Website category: jobs
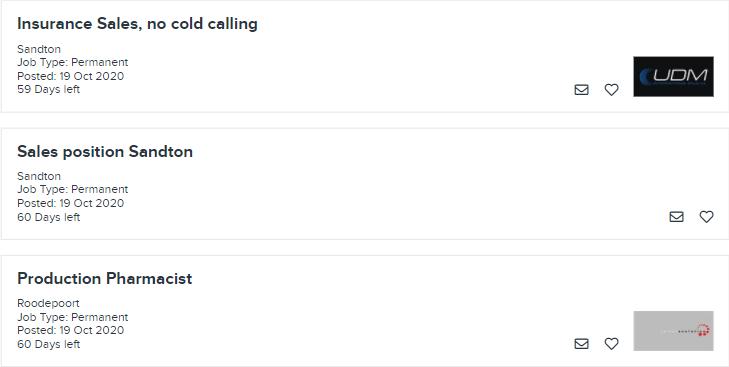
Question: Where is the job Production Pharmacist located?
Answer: Roodepoort

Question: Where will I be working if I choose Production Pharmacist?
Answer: Roodepoort

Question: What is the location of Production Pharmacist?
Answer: Roodepoort

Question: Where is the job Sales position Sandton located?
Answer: Sandton

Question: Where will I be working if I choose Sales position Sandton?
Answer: Sandton

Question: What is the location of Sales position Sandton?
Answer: Sandton

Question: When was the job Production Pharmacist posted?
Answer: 19 Oct 2020

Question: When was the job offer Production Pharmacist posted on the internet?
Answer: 19 Oct 2020

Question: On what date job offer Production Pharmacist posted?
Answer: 19 Oct 2020

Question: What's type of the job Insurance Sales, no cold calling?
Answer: Job Type: Permanent

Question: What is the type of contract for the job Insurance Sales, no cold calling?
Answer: Job Type: Permanent

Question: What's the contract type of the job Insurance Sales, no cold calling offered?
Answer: Job Type: Permanent

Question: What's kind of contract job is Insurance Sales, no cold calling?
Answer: Job Type: Permanent

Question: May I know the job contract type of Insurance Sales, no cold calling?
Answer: Job Type: Permanent

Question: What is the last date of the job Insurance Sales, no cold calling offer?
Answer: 59 Days left

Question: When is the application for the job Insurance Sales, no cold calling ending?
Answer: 59 Days left

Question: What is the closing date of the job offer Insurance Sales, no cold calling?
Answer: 59 Days left

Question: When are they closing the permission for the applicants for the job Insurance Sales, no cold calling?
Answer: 59 Days left

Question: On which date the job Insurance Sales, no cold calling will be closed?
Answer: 59 Days left

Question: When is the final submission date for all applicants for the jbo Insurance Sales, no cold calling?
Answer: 59 Days left

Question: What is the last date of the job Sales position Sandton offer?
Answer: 60 Days left

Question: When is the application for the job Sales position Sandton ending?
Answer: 60 Days left

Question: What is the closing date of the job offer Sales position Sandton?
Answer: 60 Days left

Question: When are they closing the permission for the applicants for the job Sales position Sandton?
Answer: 60 Days left

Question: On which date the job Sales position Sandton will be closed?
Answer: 60 Days left

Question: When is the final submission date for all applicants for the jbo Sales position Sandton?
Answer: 60 Days left

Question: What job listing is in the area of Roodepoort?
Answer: Production Pharmacist

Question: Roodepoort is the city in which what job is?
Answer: Production Pharmacist

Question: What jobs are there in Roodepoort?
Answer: Production Pharmacist

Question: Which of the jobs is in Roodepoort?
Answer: Production Pharmacist

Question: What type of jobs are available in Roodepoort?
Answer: Production Pharmacist

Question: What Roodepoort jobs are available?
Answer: Production Pharmacist